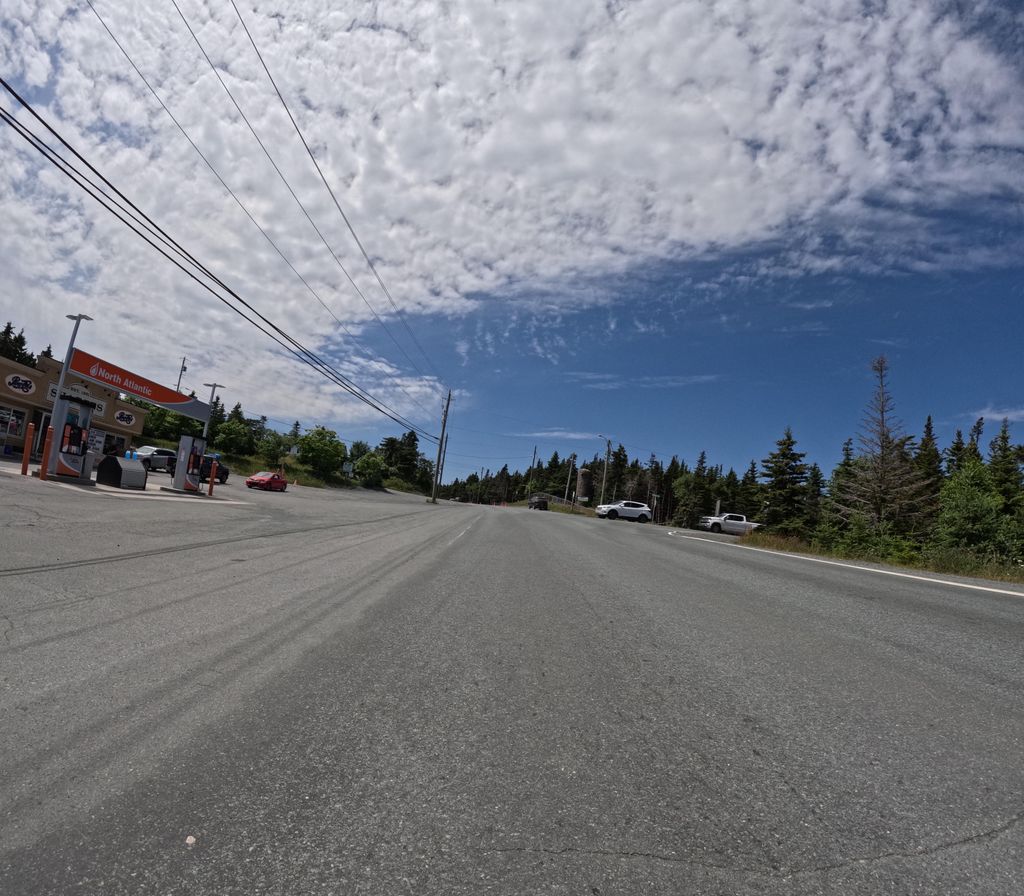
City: st_johns